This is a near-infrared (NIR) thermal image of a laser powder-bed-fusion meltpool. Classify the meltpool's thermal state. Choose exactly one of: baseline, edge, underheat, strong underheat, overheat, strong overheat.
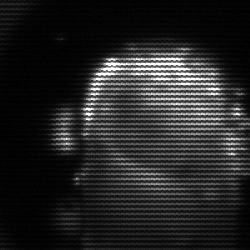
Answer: baseline